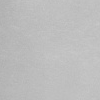
Atmospheric dust classification: dusty